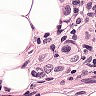
Metastatic tissue present: yes